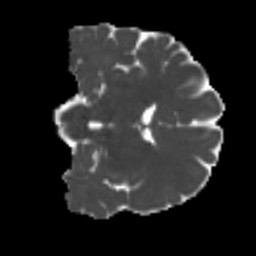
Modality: MD
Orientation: coronal
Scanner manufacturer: siemens
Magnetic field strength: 3 T
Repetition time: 4 s
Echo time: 0.0594 s